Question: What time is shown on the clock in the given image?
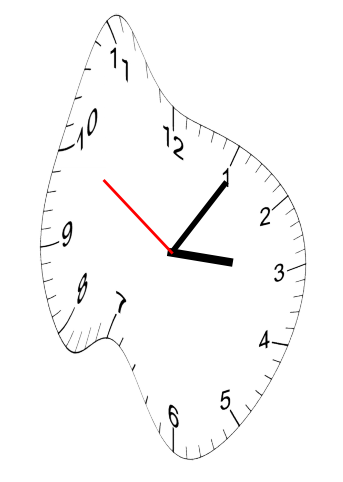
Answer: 03:05:50